Interaction volume radius: 5 \u00c5
Interaction volume height: 10 \u00c5
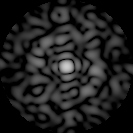
Disorder parameter: 0.8608